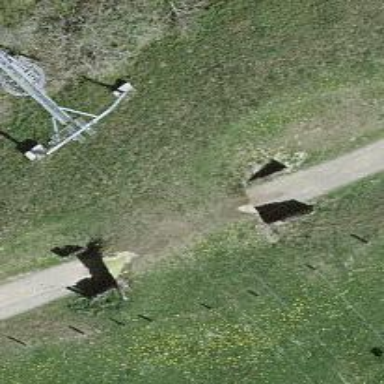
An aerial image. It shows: Tunneled path.